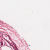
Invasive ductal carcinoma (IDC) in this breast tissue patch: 0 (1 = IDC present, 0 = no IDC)